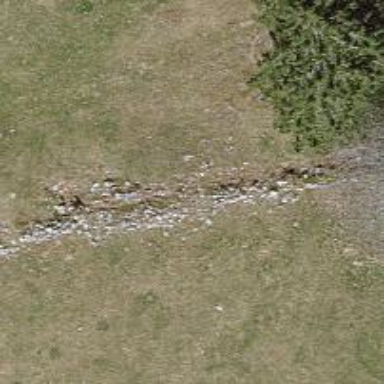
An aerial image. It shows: Wall barrier.